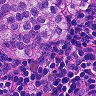
Metastatic tissue present: yes